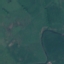
Land use / land cover class: Pasture